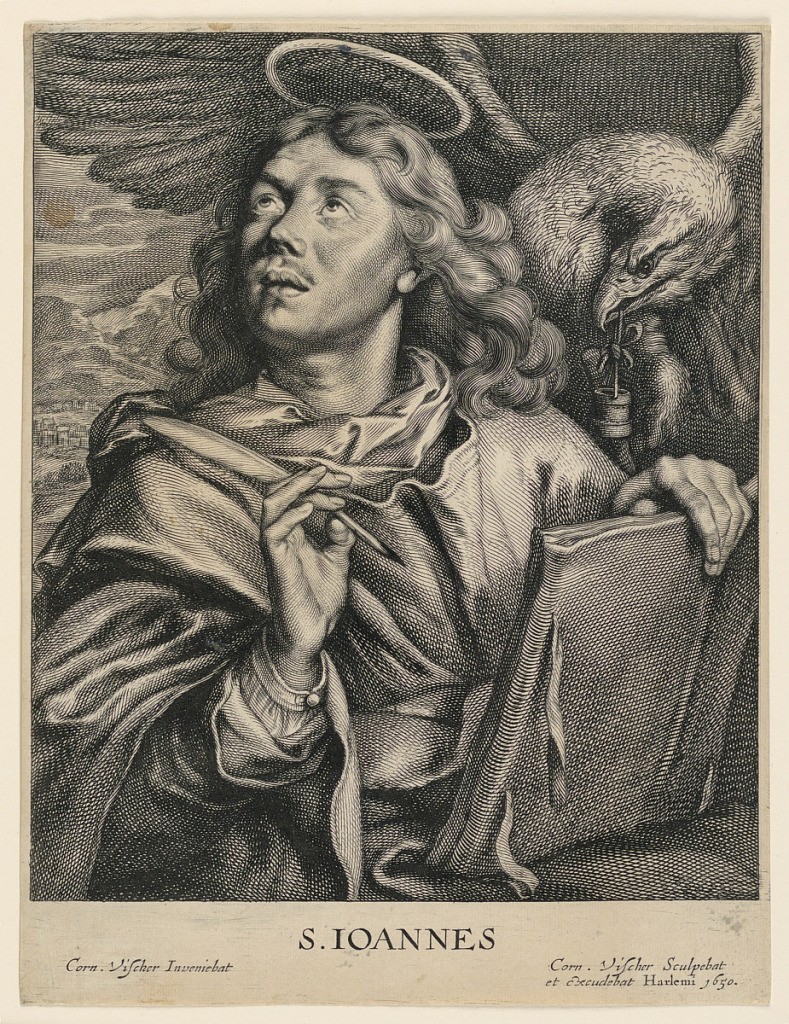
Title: St. John the Evangelist (S. Ioannes)
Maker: Cornelis Visscher, Netherlandish, 1629-1658
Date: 1650
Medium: Engraving on laid paper
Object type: Print
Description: St. John stands, head turned to the left, looking upward. Behind him to the left a landscape suggests that the Saint is on the Island of Patmos.  In his right hand he holds his pen poised to write the apocryphal Book of Revelations, which he holds in his left hand. Behind him, at right, flies his attribute, the eagle that carries the ink pot in his beak and protects the Saint with his outstretched wing.